Question: I'm trying to pack the button below the Text and Scrollbar widget.
'''
#!/usr/bin/python
try:
from Tkinter import *
except ImportError:
from tkinter import *
class Chat(Frame):
def __init__(self, master):
Frame.__init__(self, master)
self.pack(anchor=N, fill=BOTH)
self.create_widgets()
self.count = 0
def create_widgets(self):
self.scrolly = Scrollbar(self)
self.scrolly.pack(side=RIGHT, fill=Y)
self.chattext = Text(self, borderwidth=5, yscrollcommand=self.scrolly.set)
self.chattext.pack(side=LEFT)
self.scrolly.config(command=Text.yview(self.chattext))
self.button1 = Button(self, text="Add text", command=self.add_text)
self.button1.pack()
def add_text(self):
self.count += 1
self.chattext.insert("end", "%i
" % self.count)
self.chattext.update_idletasks()
def main():
root = Tk()
root.title("Test Chat Client")
root.geometry("600x500")
#root.resizable(0,0)
app = Chat(root)
root.mainloop()
if __name__ == "__main__":
main()
'''
This is what it looks like

I want the button to be below and not in between the other widgets.
I have tried the following:
'''
self.button1.pack(after=self.scrolly)
self.button1.pack(after=self.chattext)
'''
How may i pack the button at the bottom?
Another issue is that the scrollbar does not work, when i try to scroll nothing happens.
(Yes, i have tried to fill the Text widget with alot of lines, more than it can view.)
Also, why is the scrollbar viewed/packed outside/"far" away from the Text widget?
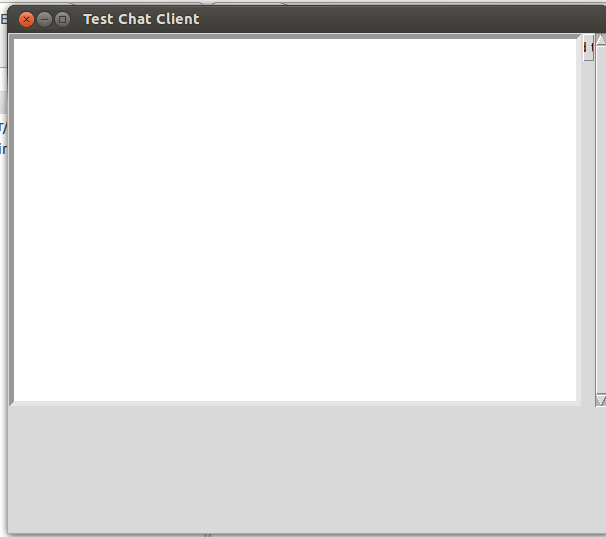
Answer: Try using the grid geometry manager instead.
<URL>